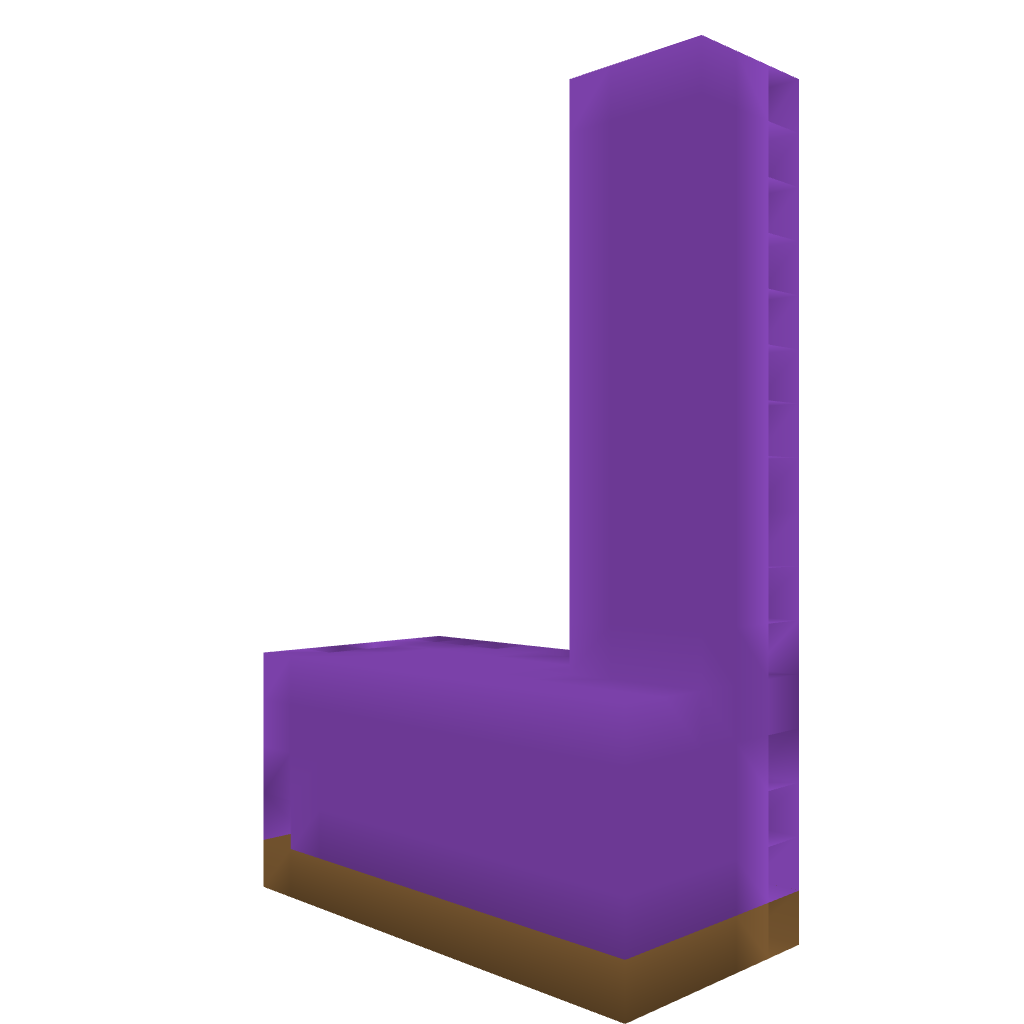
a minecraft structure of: Compact redstone cannon (Obsidian) bad low quality